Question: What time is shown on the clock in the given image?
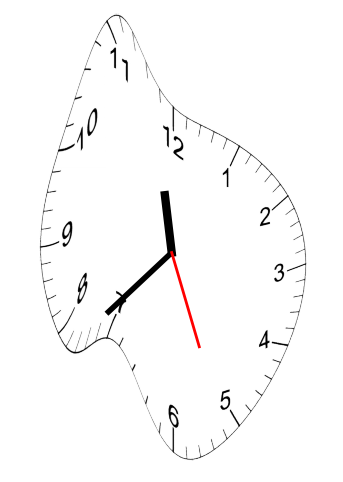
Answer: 11:37:26